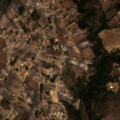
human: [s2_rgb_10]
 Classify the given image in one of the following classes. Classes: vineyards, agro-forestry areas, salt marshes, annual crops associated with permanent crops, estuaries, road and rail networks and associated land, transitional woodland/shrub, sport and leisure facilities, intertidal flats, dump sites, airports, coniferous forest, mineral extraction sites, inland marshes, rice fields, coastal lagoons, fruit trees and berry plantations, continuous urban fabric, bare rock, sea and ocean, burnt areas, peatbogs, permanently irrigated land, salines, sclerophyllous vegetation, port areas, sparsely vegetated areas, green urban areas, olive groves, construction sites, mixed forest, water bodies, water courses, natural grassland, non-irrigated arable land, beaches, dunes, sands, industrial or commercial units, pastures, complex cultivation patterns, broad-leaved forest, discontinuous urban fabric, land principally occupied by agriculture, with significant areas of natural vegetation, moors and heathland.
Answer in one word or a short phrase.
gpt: discontinuous urban fabric, non-irrigated arable land, permanently irrigated land, complex cultivation patterns, land principally occupied by agriculture, with significant areas of natural vegetation, broad-leaved forest